Field crop: maize
Growth stage: 2
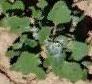
Species: chenopodium